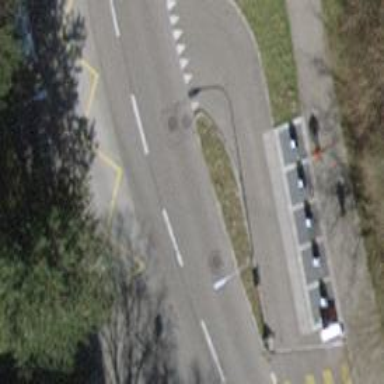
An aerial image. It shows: Public transport stop position.